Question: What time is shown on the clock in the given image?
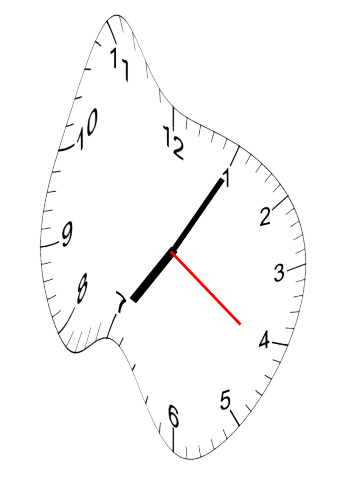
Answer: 07:05:21